Question: I've been working on 2D games for a long time now (because 2D is all I know how to do) and want to step it up a notch. I don't want to go fully 3D because I don't think I have the mathematical knowledge to work with 3D graphics, but instead want to start developing some graphics that lie somewhere inbetween.
By inbetween I mean graphics that will still render as 2D, but may have been created using 3D software and then exported at various angles. Some examples of the style could include:
- - -
Is there any software used specifically for creating a 3D model and then generating a 2D sprite-sheet from it? Here is an example of such graphics that may help in making sense:

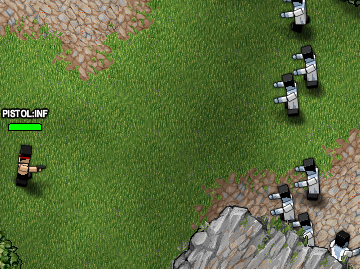
Answer: Blender is free 3D modeling tool, where you can make sprite sheet out of the model. I don't know how to do this but I know it's possible, because my friend is using it for our game (he is making 3D spaceship models and transforming them into 2D sprites)
<URL>